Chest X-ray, AP view. Patient: 19 years old, sex M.
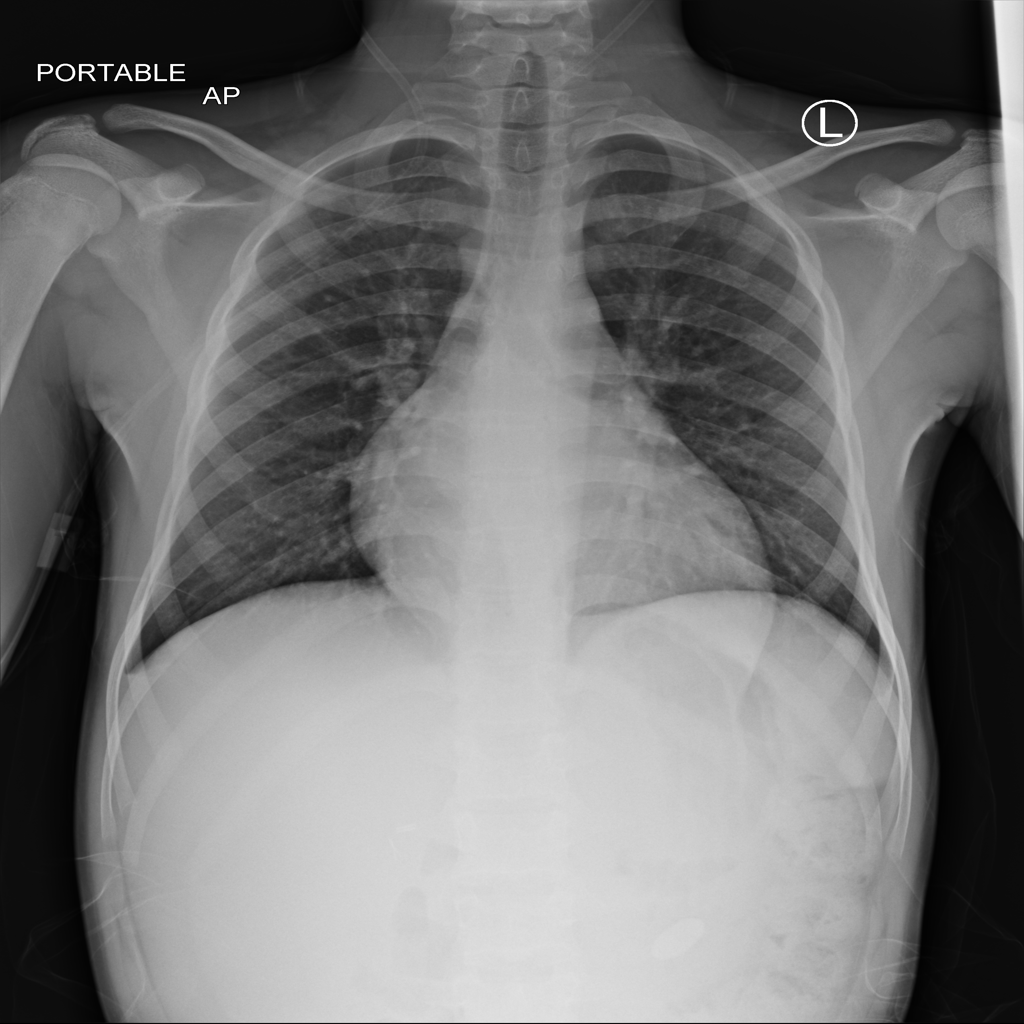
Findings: Cardiomegaly